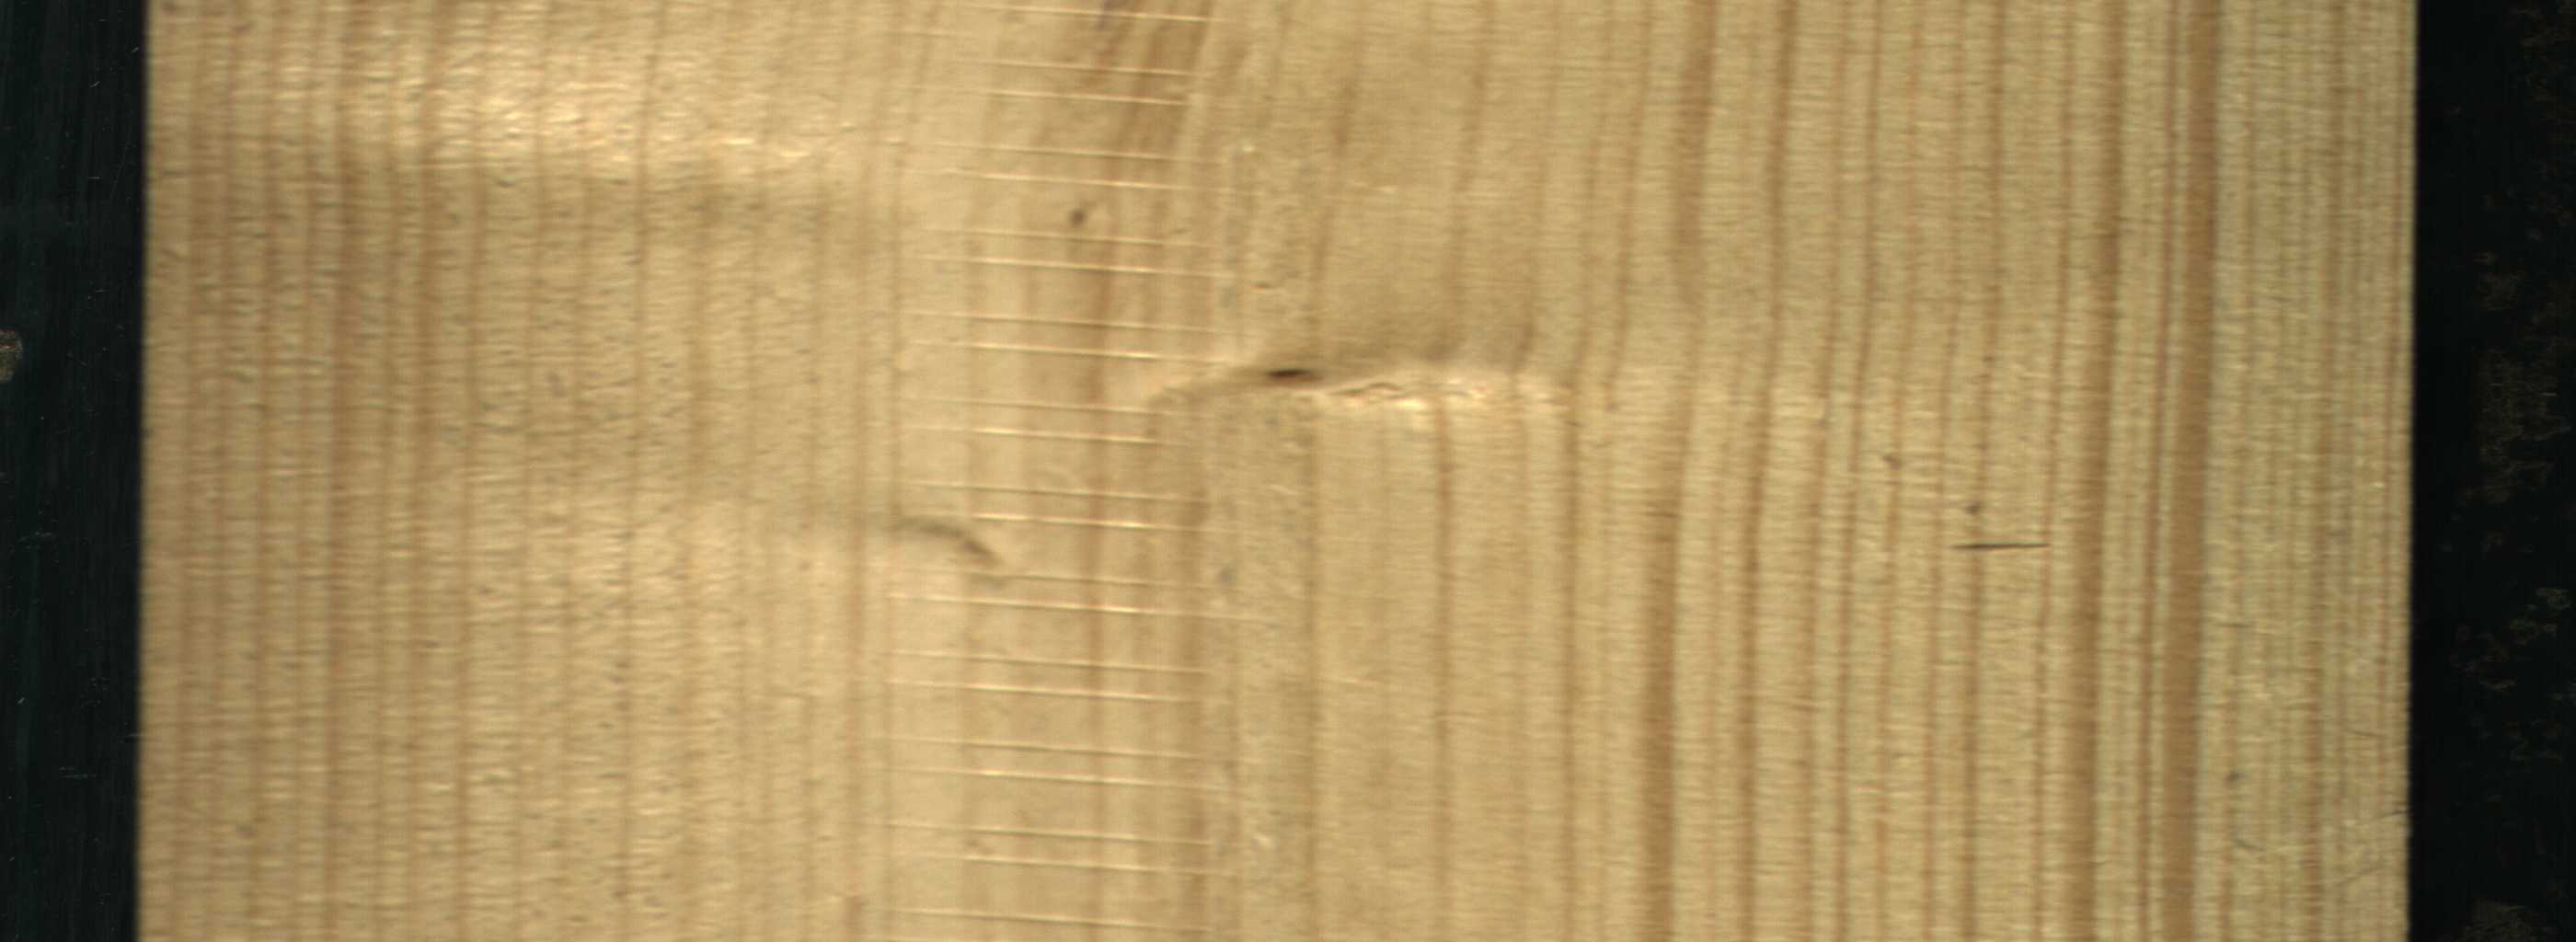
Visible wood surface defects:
Live_Knot